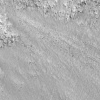
Atmospheric dust classification: not_dusty